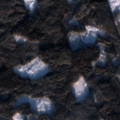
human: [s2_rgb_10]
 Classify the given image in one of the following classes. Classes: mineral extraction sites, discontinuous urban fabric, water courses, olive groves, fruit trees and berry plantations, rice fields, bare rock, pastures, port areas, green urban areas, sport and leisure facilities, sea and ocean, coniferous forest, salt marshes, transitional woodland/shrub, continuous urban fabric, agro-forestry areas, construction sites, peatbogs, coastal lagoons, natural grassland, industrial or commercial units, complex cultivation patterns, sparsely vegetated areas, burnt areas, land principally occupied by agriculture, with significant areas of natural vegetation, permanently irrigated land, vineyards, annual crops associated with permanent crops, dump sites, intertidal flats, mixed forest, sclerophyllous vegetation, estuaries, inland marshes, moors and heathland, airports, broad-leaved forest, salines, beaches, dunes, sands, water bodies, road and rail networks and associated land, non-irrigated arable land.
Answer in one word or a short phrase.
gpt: coniferous forest